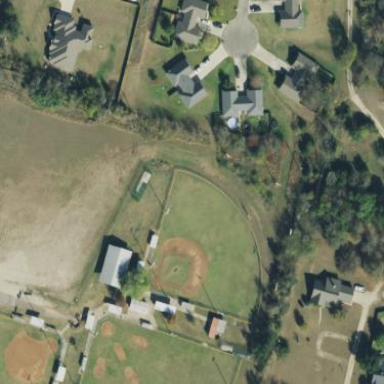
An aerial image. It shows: Baseball pitch for leisure land.